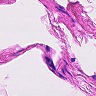
Metastatic tissue present: no